Here is a 2-D grayscale rendering of raw bearing vibration samples (signal-to-image). Determine the bearing's health state. Answer with exactly one of: normal, inner_race, outer_race, ball.
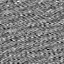
Answer: outer_race